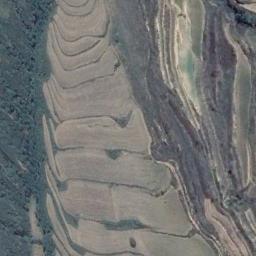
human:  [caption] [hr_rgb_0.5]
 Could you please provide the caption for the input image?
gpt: There is a straight path between the terraces .

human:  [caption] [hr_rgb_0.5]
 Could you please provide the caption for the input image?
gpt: There are many green plants on the terrace .

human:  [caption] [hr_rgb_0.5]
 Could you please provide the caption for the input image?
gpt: The bare and green terrace is next to some trees .

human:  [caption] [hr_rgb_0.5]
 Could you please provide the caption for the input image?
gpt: A large dense layer of brown terraces with large green trees .

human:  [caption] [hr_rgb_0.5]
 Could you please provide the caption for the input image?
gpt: The terraces are beside a green forest .